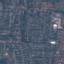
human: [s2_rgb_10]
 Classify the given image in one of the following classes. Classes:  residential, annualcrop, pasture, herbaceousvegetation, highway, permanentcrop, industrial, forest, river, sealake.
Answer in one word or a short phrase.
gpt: Residential